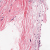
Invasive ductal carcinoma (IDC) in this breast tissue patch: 0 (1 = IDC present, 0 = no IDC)